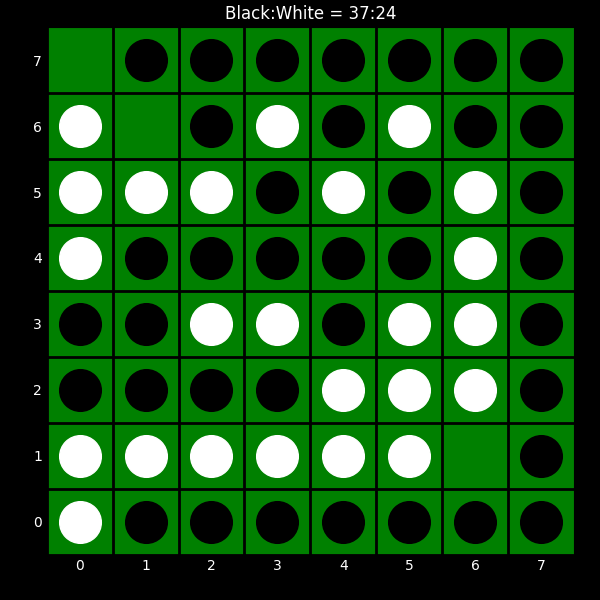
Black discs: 37
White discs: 24